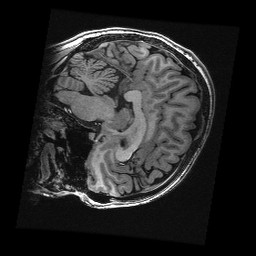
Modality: T1w
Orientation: sagittal
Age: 23
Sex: female
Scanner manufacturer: ge
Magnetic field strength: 3 T
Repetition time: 0.008848 s
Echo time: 0.003544 s